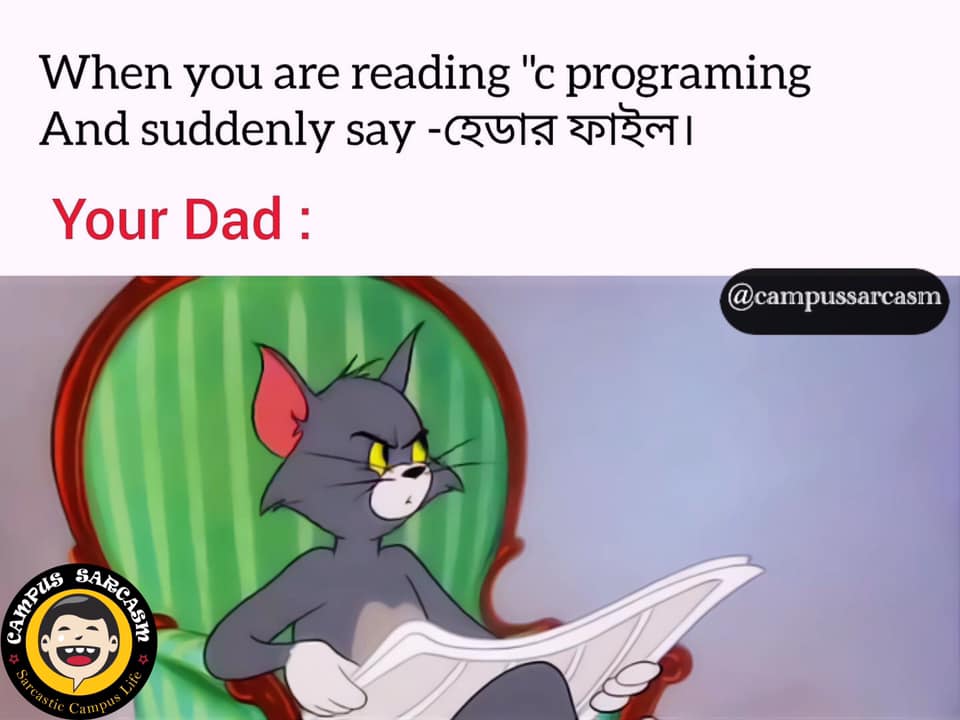
Caption: When you are reading " c Programming And suddenly say   - হেডার ফাইল ।   Your Dad :
Label: non-hate